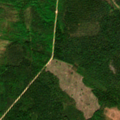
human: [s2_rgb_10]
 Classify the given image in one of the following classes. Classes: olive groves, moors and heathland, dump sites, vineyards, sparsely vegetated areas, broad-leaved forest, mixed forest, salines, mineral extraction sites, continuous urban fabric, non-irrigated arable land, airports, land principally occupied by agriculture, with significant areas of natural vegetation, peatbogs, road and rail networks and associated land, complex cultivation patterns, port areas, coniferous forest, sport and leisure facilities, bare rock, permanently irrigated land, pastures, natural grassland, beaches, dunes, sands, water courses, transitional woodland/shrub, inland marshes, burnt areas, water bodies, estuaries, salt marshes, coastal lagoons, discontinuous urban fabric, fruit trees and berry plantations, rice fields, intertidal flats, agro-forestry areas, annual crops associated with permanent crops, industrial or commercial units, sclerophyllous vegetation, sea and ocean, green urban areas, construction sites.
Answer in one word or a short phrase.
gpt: coniferous forest, mixed forest, transitional woodland/shrub